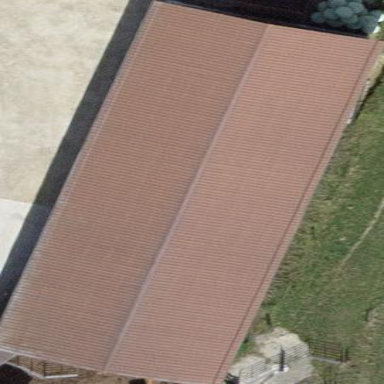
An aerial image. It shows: Warehouse building.